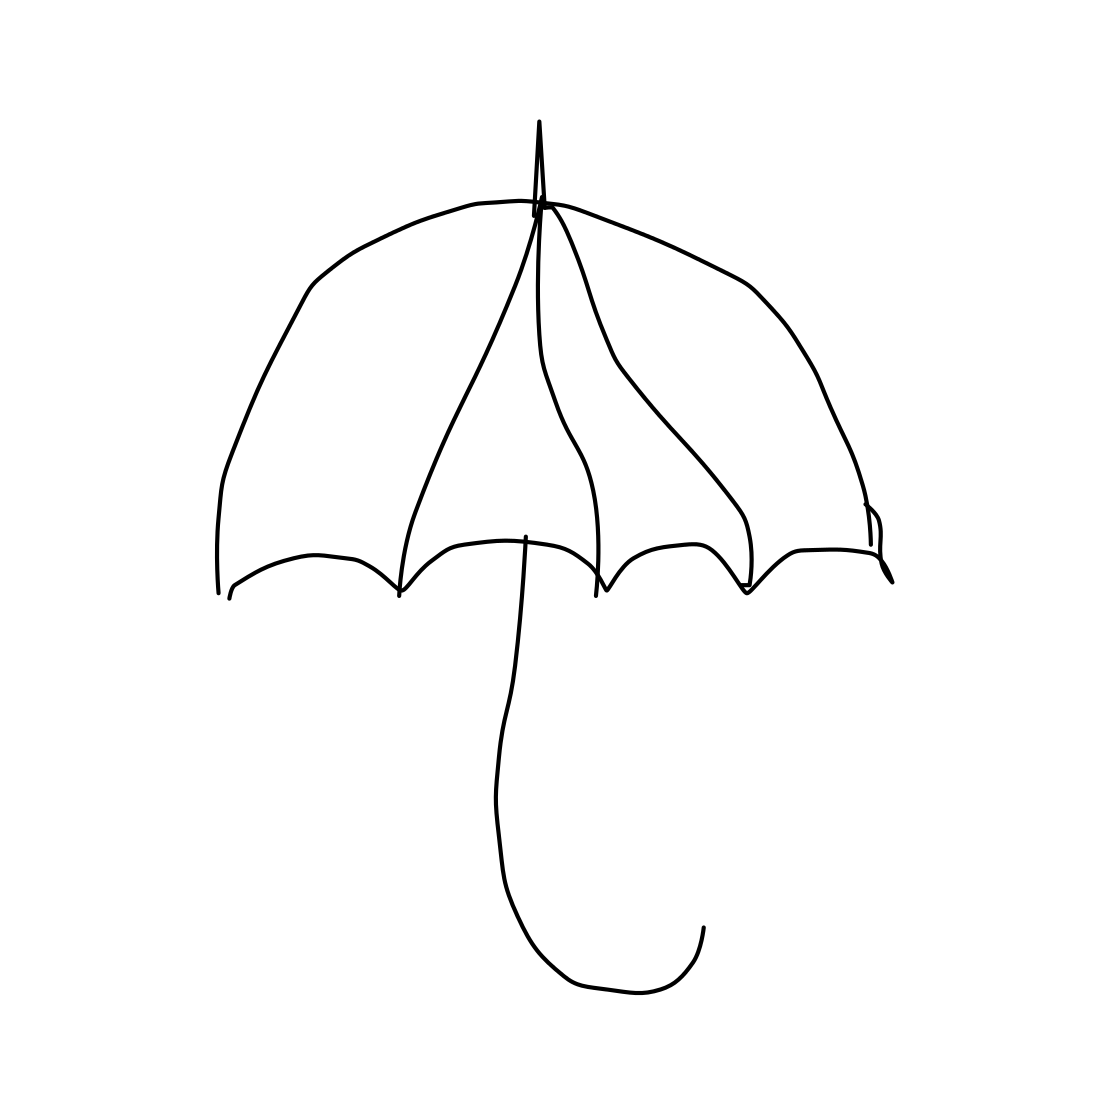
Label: umbrella